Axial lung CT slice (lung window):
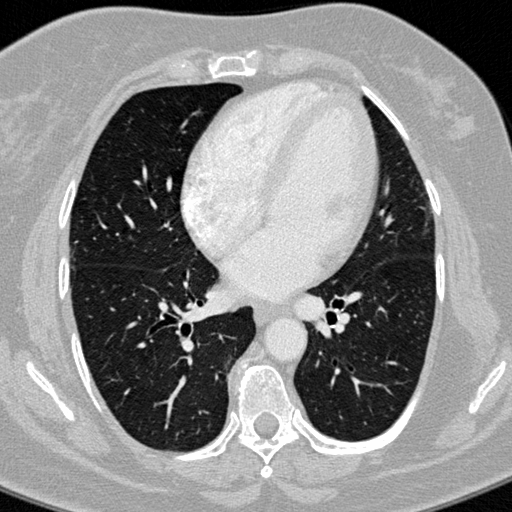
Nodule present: no